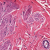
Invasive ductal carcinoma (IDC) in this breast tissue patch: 0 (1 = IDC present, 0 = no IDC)